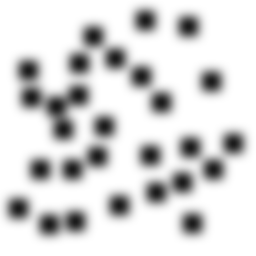
Squares: 28
Triangles: 0
Stars: 0
Total shapes: 28